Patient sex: F
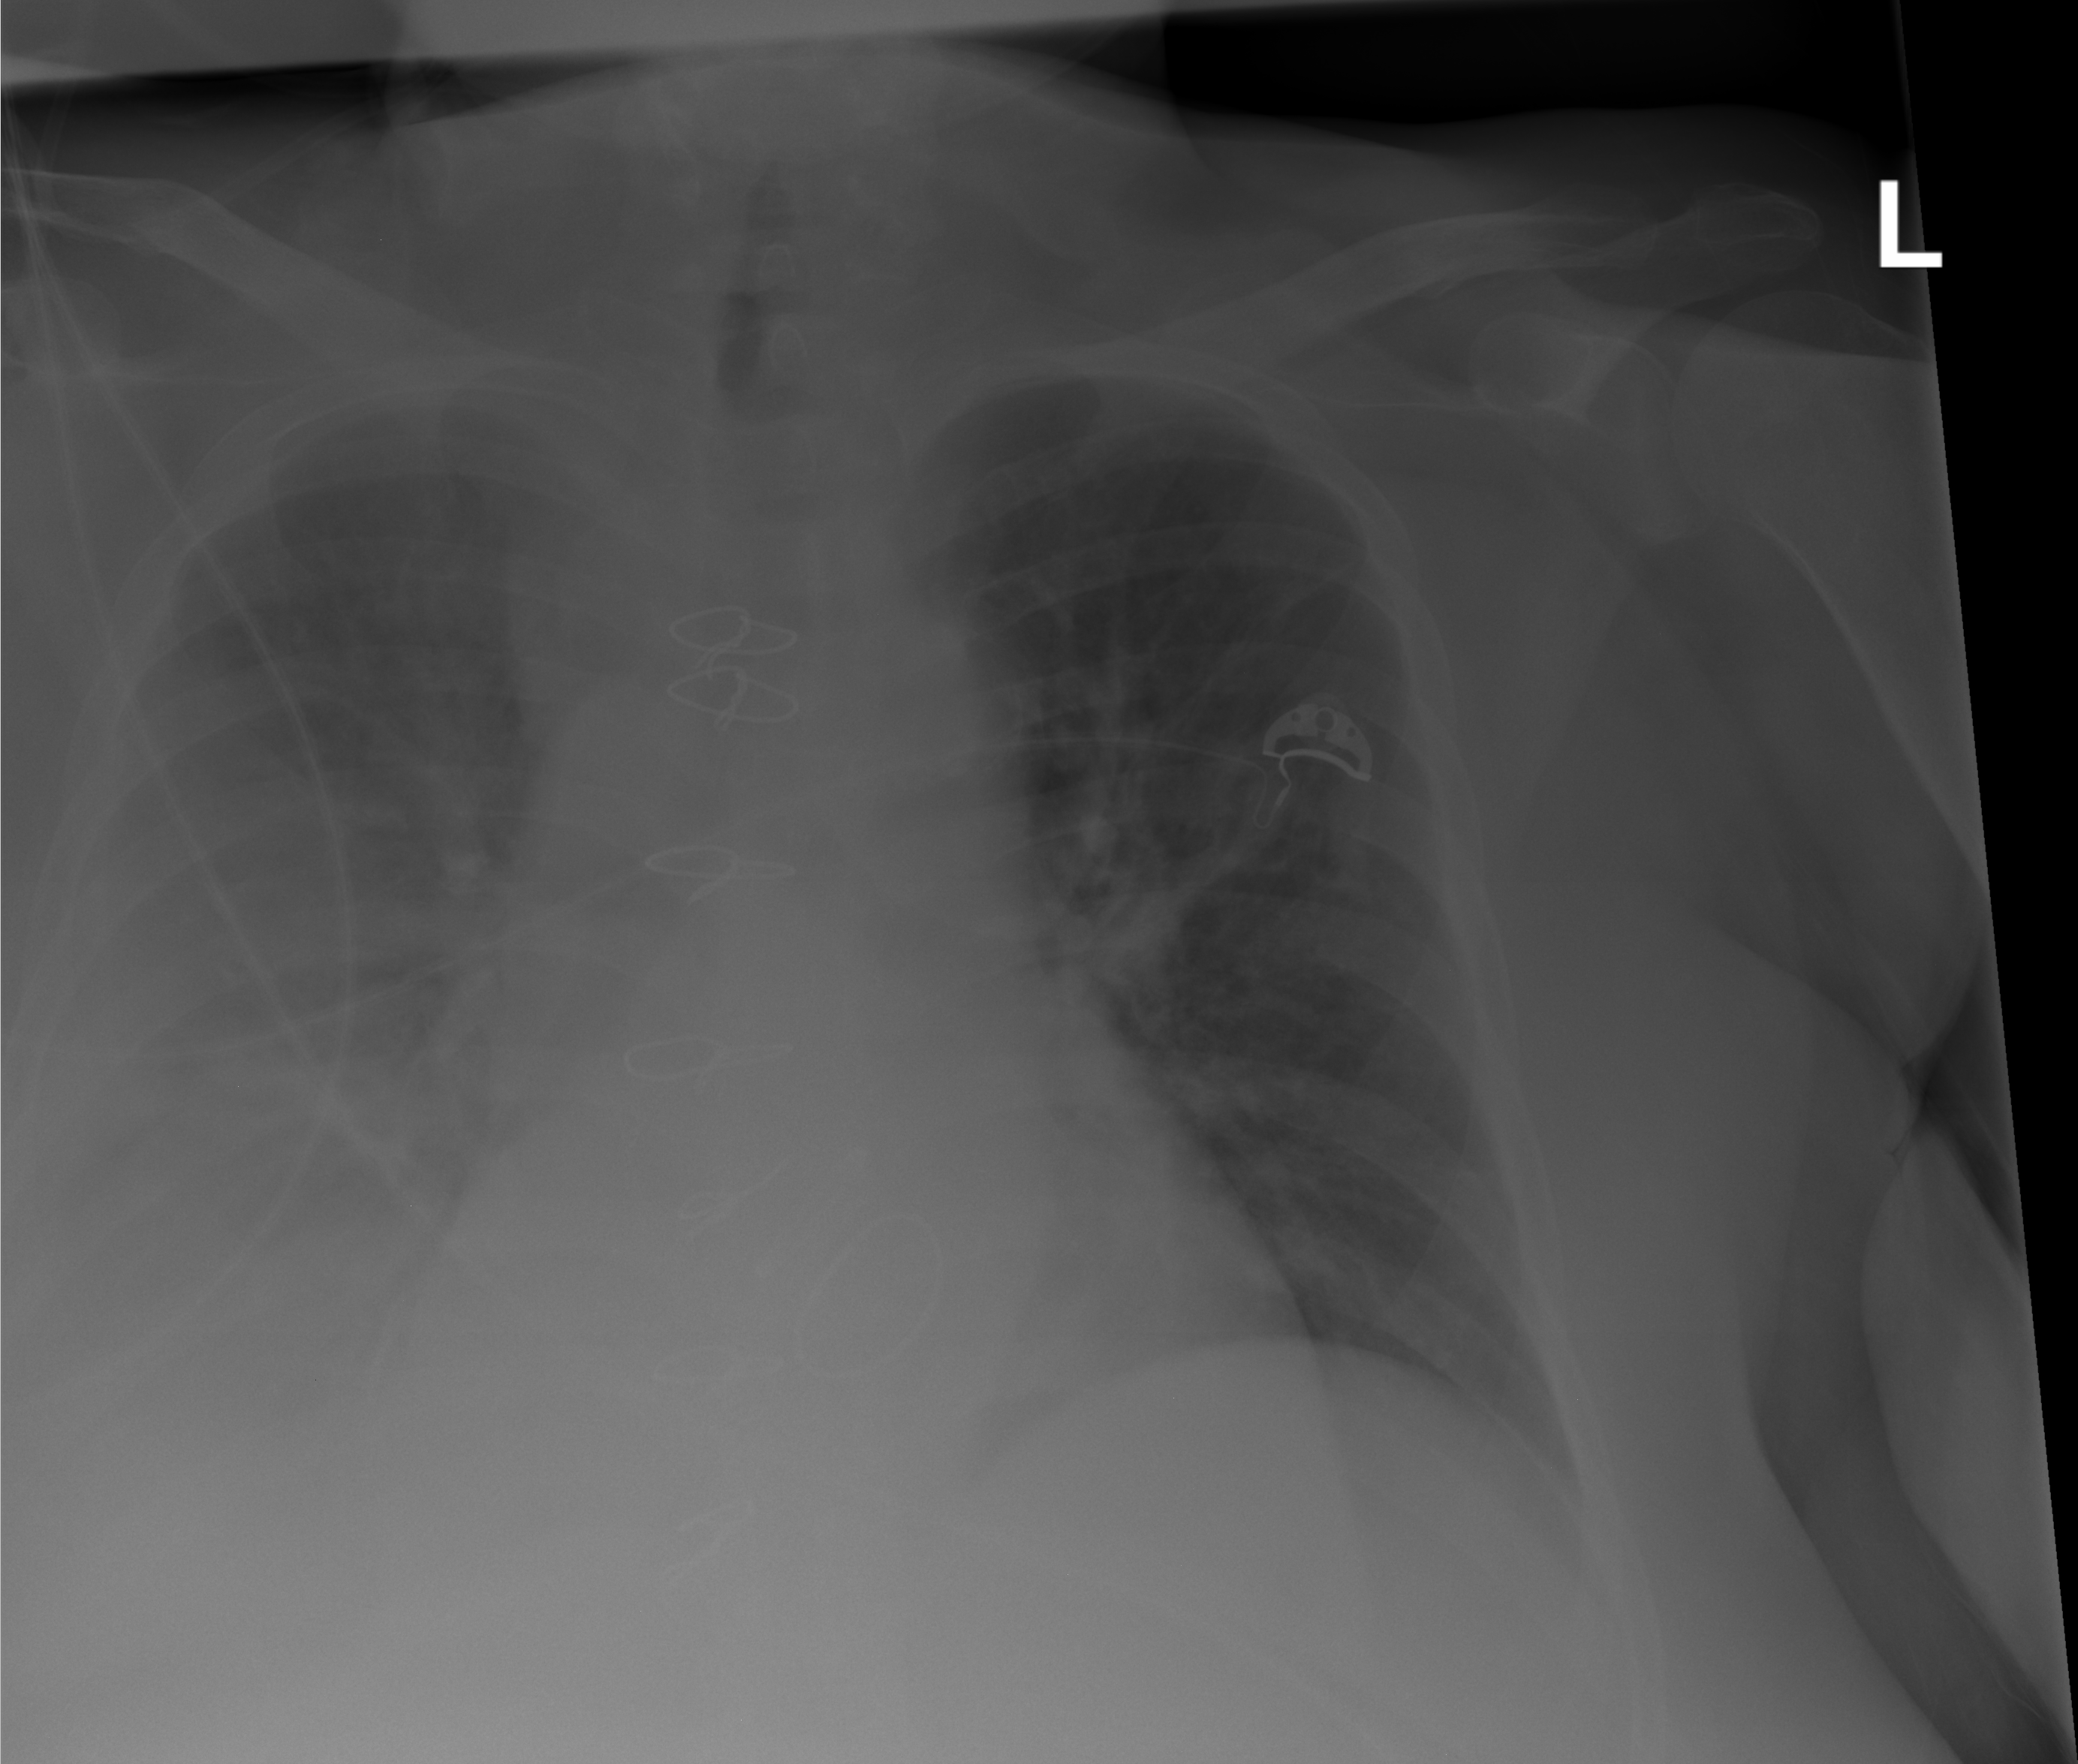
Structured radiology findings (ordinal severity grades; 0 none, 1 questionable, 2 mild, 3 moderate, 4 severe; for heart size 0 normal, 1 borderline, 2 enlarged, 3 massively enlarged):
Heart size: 0
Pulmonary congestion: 2
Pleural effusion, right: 3
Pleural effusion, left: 0
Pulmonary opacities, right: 0
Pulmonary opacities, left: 0
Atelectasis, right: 2
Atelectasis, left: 0